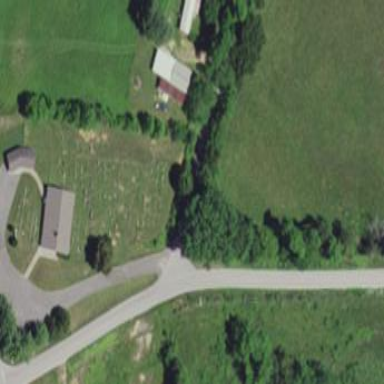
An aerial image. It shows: Cemetery.